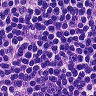
Metastatic tissue present: no